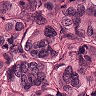
Metastatic tissue present: yes